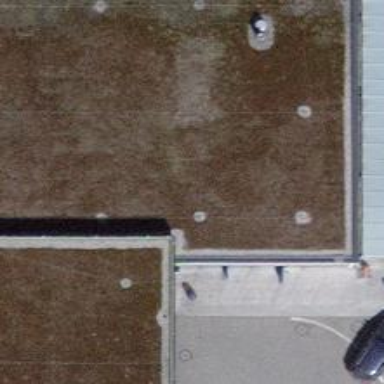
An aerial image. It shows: Commercial building.